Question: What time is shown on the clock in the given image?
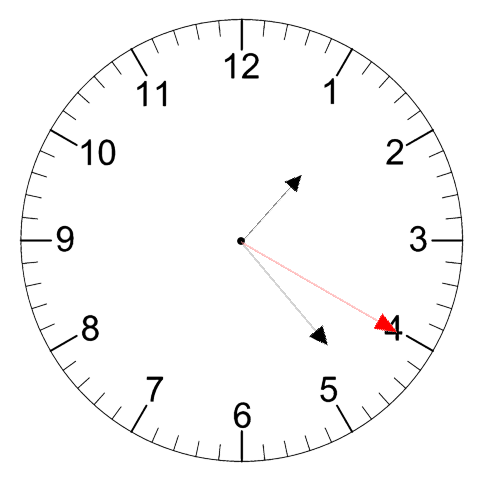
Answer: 01:23:20